Question: I'm working on a simple function which is able to return a int in Qt using information sent to a comport.
I'm using the QSerialPort class which returns a <URL>.
The problem is i seem (on occasion) to get empty entries in the array that QSerialPort.readAll returns. This makes me unable to convert the bytearray to an int.
The basic functionality is: Ask for Arduino to send either temperature or humidity.
Qt code:
'''
#include <QCoreApplication>
#include <QSerialPortInfo>
#include <QSerialPort>
#include <iostream>
#include <string>
#include <windows.h>
#include <math.h>
using namespace std;
int main(int argc, char *argv[])
{
QCoreApplication a(argc, argv);
QString comPort = "COM6";
QSerialPortInfo ArduinoInfo(comPort);
cout << "Manufacturer: " << ArduinoInfo.manufacturer().toStdString() << endl;
cout << "Product Identifier: " << ArduinoInfo.productIdentifier() << endl;
cout << "Vendor Identifier: " << ArduinoInfo.vendorIdentifier() << endl;
QSerialPort Arduino(ArduinoInfo);
Arduino.setBaudRate(QSerialPort::Baud9600);
Arduino.open(QSerialPort::ReadWrite);
Sleep(1000);
if(Arduino.isDataTerminalReady())
cout << "Great Sucess" << endl;
char sending = 'H';
cout << sending << endl;
Arduino.write(&sending, 1);
//int maxSize = Arduino.bytesAvailable();
while(!Arduino.waitForReadyRead()){}
Sleep(100);
QByteArray rawDataArry = Arduino.readAll();
cout << "Shit has been read." << endl;
// Form here on its just write functions, used for debug
cout << "rawData:" << endl;
for(int i=0; i < rawDataArry.size(); i++)
cout << "[" << i << "] "<< rawDataArry[i] << endl;
cout << "All data:" << endl;
for(char s:rawDataArry){
cout << s;
}
cout << endl;
cout << "Converted data:" << endl;
bool ok;
int returnVar = rawDataArry.toInt(&ok, 10);
cout << returnVar << endl;
cout << "Convertion Status:" << ok;
Arduino.close();
return a.exec();
}
'''
The Arduino code is super simple.
'''
#include <dht.h>
dht DHT;
#define PIN_7 7
void setup() {
Serial.begin(9600);
}
void loop()
{
String impString;
while(Serial.available() != 1);
impString = Serial.readString();
DHT.read11(PIN_7);
if(impString == "T")
{
int temp = DHT.temperature;
Serial.println(temp);
}
else if(impString == "H")
{
int humid = DHT.humidity;
Serial.println(humid);
}
emptyReceiveBuf();
delay(100);
}
void emptyReceiveBuf()
{
int x;
delay(200); // vent lige 200 ms paa at alt er kommet over
while (0 < Serial.available())
{
x = Serial.read();
}
}
'''
Terminal monitor displays:

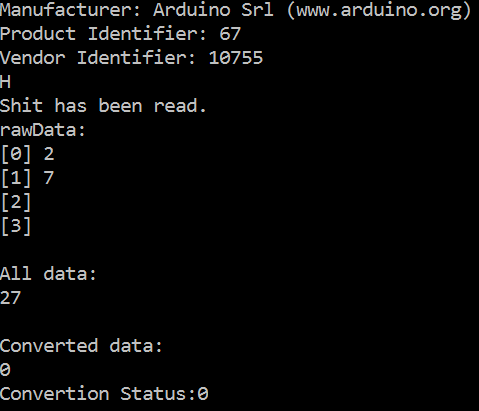
Answer: I ended up using a member of QByteArray to clean up the widespaces in the array!
It looks something like this!
'''
bool ok;
int returnVal;
do
{
Arduino.write(&imputChar, 1); // Arduino input Char
Arduino.waitForReadyRead();
QByteArray rawDataArry(Arduino.readAll()); // Empties buffer into rawDataArry
QByteArray dataArray(rawDataArry.simplified()); // Removes all widespaces!
returnVal = dataArray.toInt(&ok, 10); // Retuns ByteConvertion - &OK is true if convertion has completed - Widespaces will ruin the conversion
qDebug() << "Converted data:";
qDebug() << returnVal;
qDebug() << "Convertion Status:" << ok;
}while(ok != 1);
return(returnVal);
'''